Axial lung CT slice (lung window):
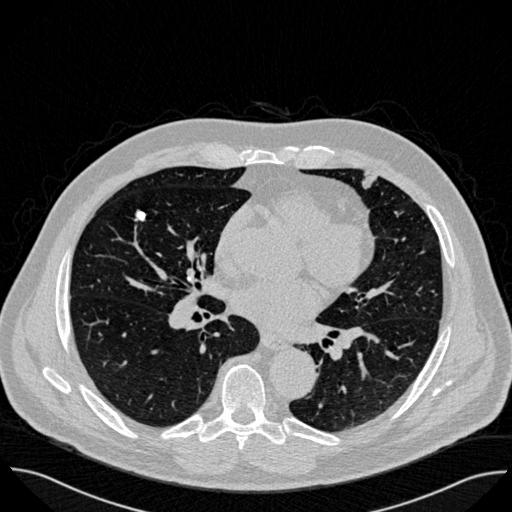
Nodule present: yes
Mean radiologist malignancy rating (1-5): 1